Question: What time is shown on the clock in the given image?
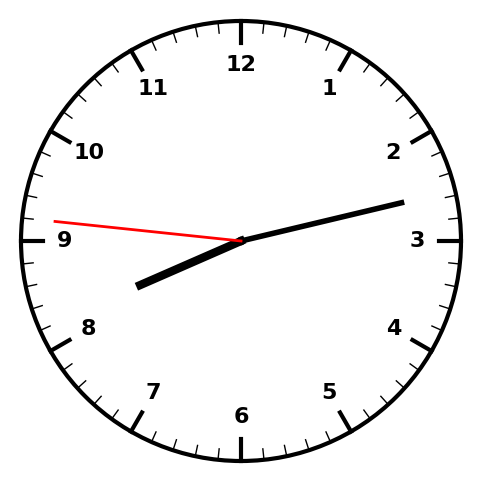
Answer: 08:12:46